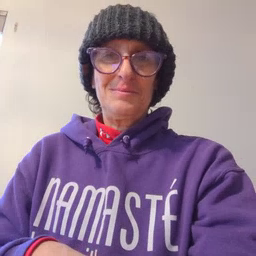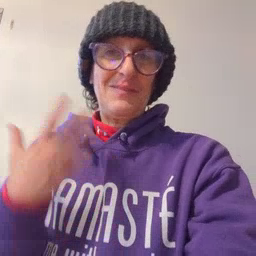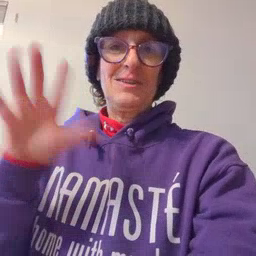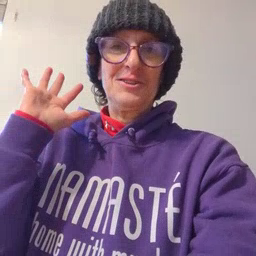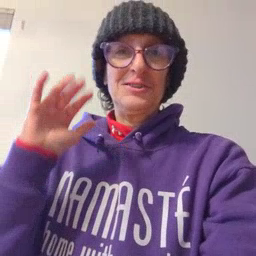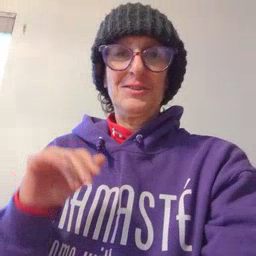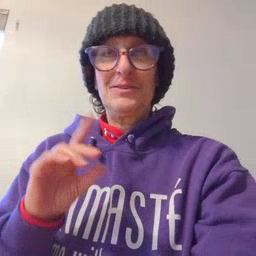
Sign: finish